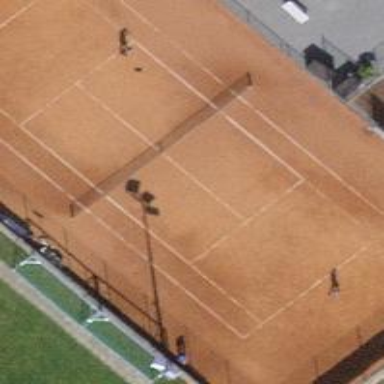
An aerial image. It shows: Clay tennis court in leisure land pitch.